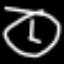
Label: clock